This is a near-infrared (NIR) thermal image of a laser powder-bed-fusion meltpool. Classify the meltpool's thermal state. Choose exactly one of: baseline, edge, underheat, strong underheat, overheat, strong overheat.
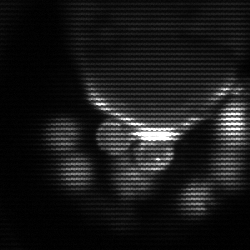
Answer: baseline